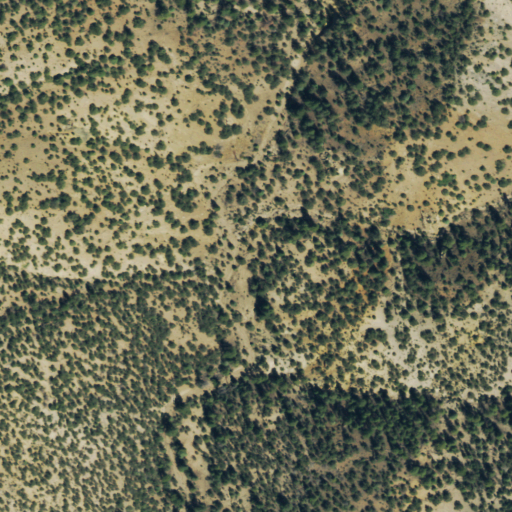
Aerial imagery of valley in Colorado named Bails Gulch containing shrub and evergreen forest